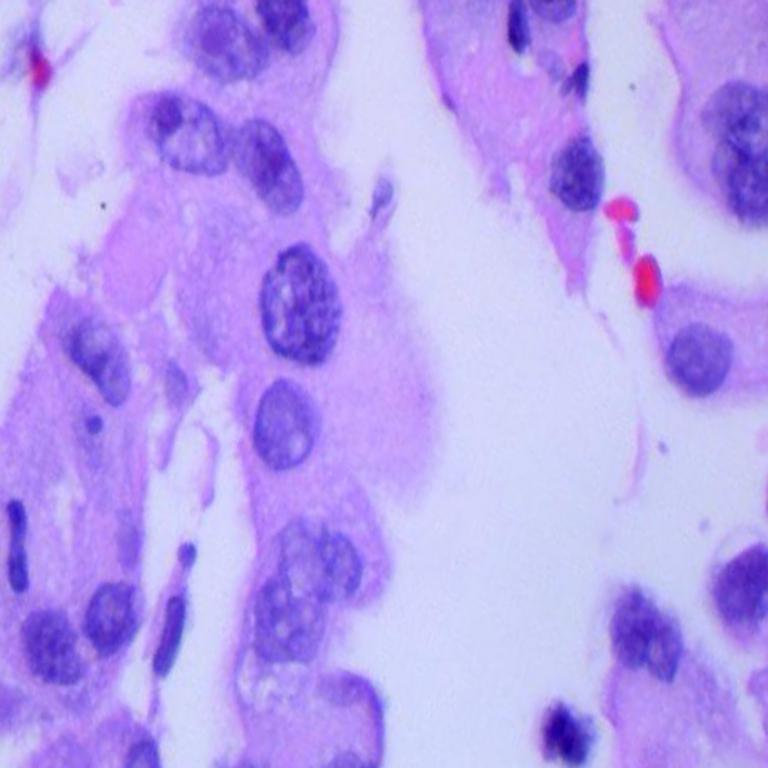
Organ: lung
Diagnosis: adenocarcinomas